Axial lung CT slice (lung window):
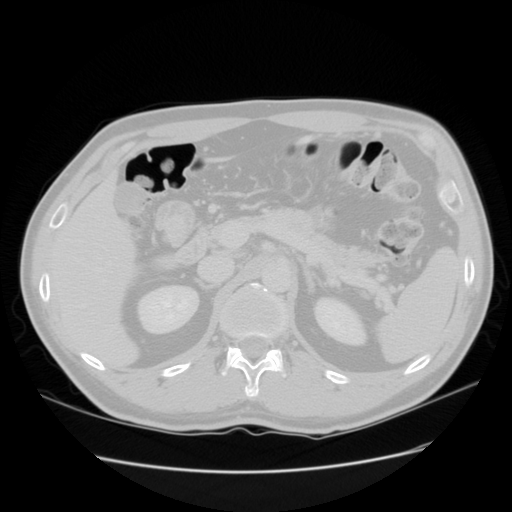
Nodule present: no